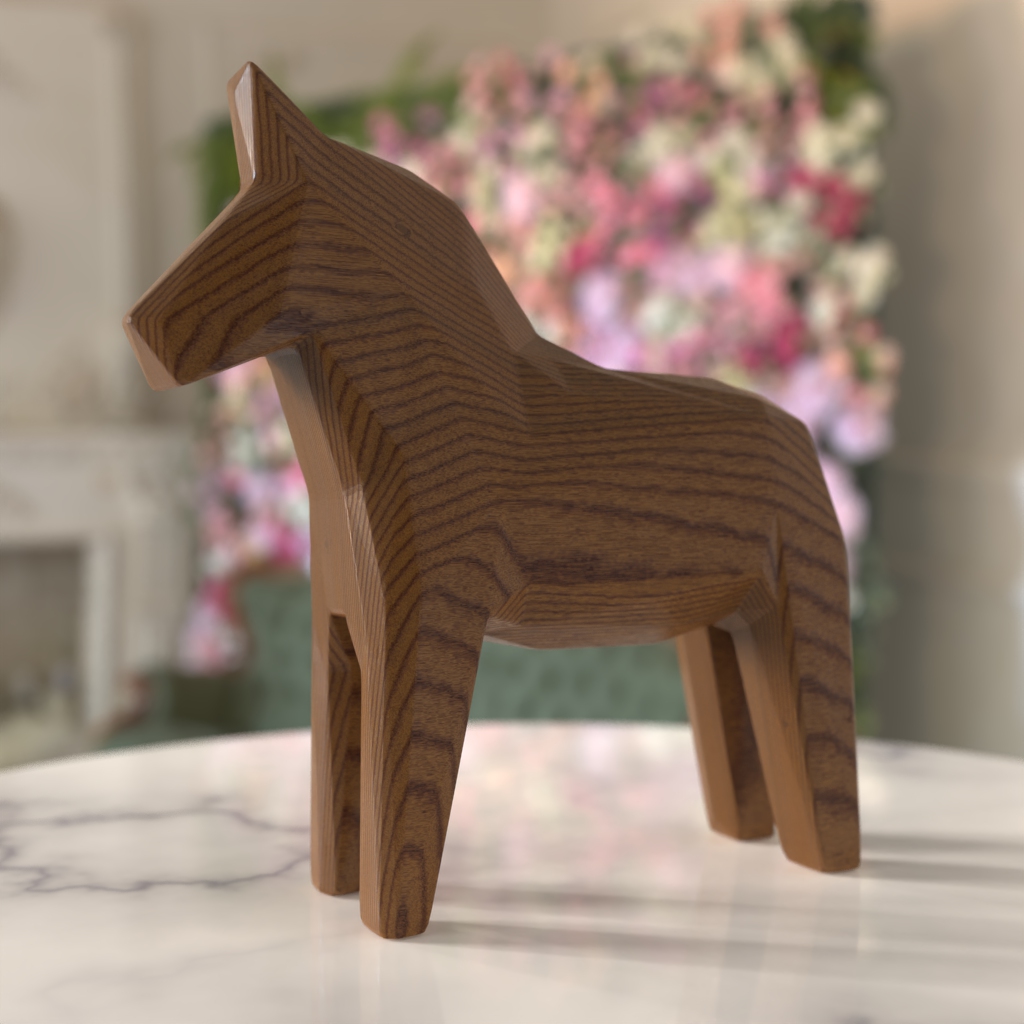
A high quality rendering of a dalahest_oak dalecarlian horse figurine made of varnished dark oak standing on a white marble sidetable in an a photo studio hall in london with natural soft warm daylight from windows,long shot from the left, 50 mm, f 5.6